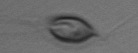
Label: Chrysochromulina